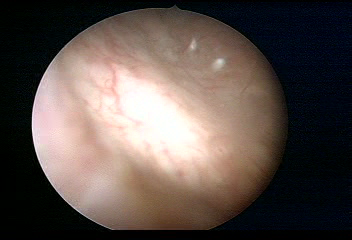
Modality: WLC
Class: Normal mucosa
Bladder cancer association: No